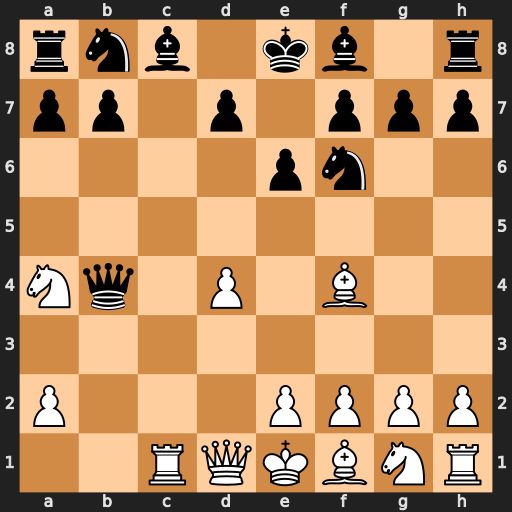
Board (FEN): rnb1kb1r/pp1p1ppp/4pn2/8/Nq1P1B2/8/P3PPPP/2RQKBNR
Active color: w
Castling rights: Kkq
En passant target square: -
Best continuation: Bd2 Nc6 Bxb4 Bxb4+ Nc3